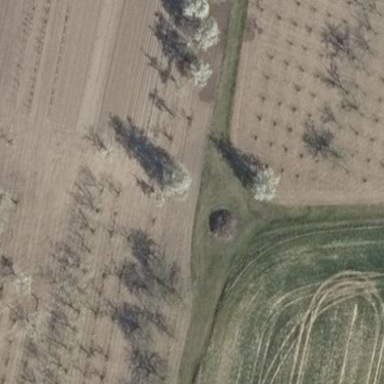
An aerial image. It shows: Orchard.